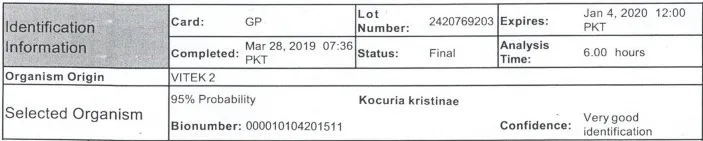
Identification of
K. kristinae
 by Vitek-2.
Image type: chart (chart)